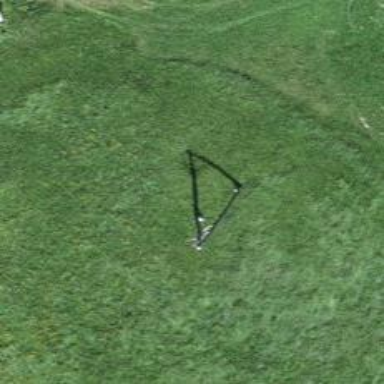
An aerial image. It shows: Minor power line.